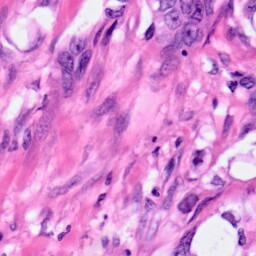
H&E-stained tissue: Pancreatic